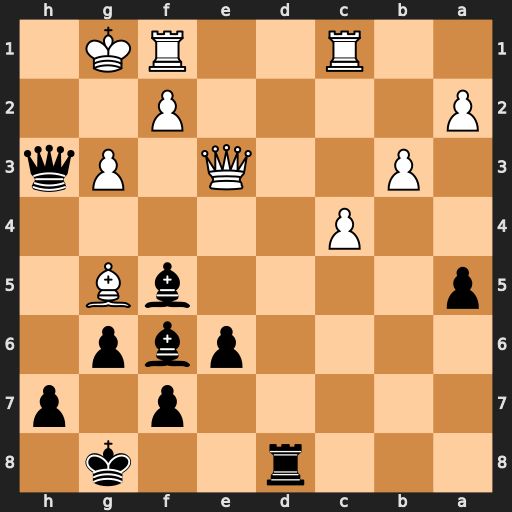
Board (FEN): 3r2k1/5p1p/4pbp1/p4bB1/2P5/1P2Q1Pq/P4P2/2R2RK1
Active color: b
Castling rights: -
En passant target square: -
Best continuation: Rd3 Bxf6 Rxe3